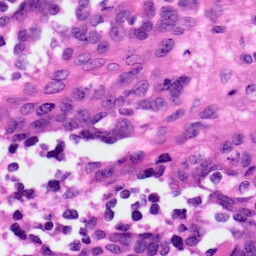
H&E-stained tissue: Ovarian